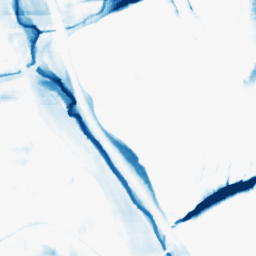
Category: morphological
Decomposition family: morphological_rect
Decomposition parameters: operation: closing
width: 50
height: 20
Upsampling method: bilinear
Upsampling parameters: scale: 2
Upsampling scale: 2